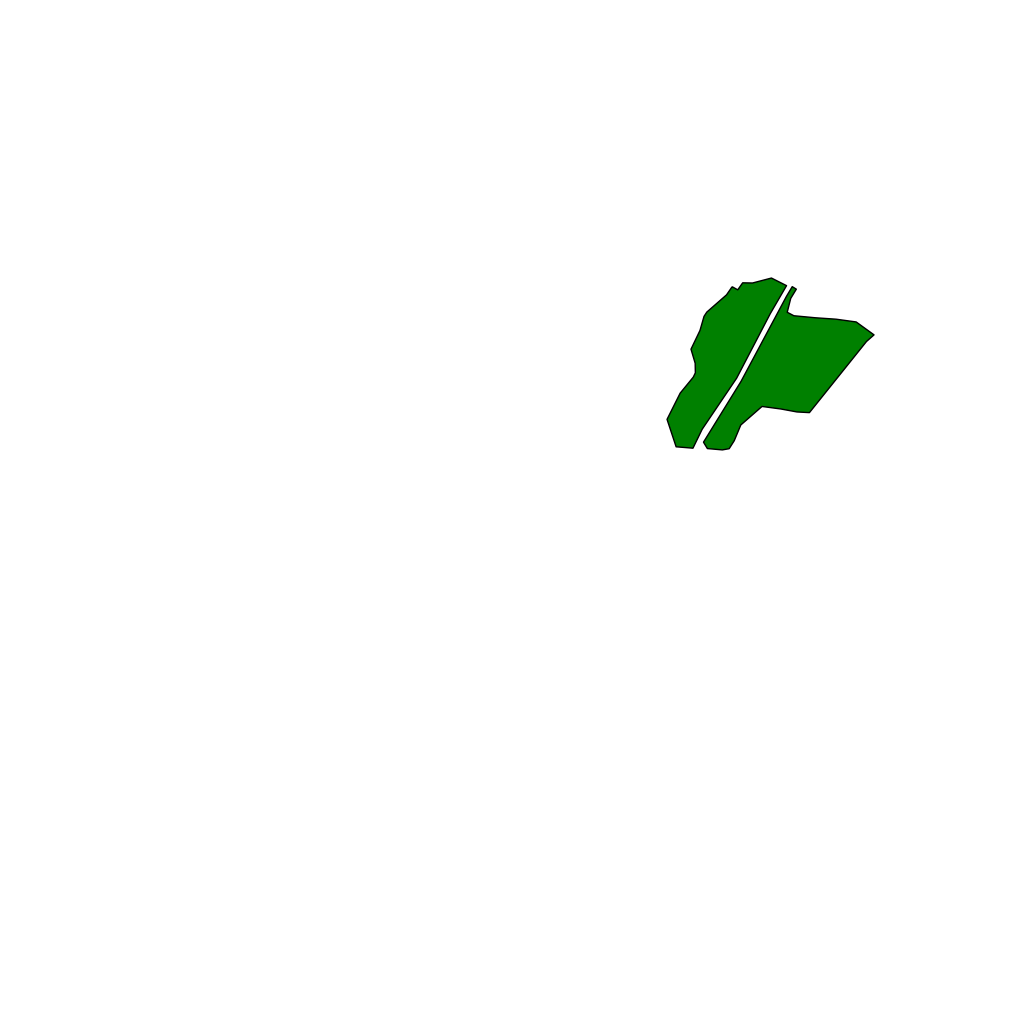
Tags: overhead vector_map, density_5, Park, 1.0 km²